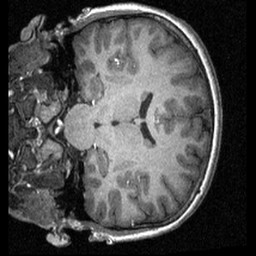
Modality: T1w
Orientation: coronal
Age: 12
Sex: male